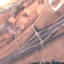
Label: Highway